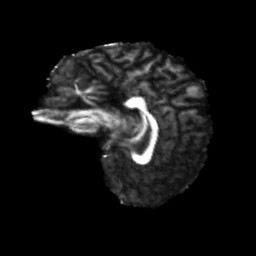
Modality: FA
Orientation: sagittal
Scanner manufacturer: siemens
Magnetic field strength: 3 T
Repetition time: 4 s
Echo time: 0.0594 s